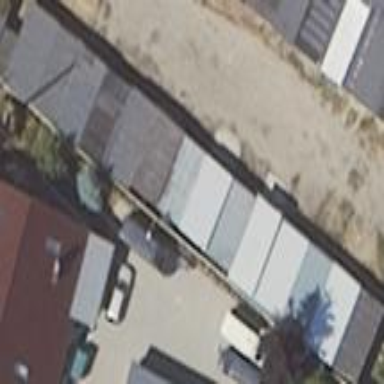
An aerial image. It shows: Group of garages.